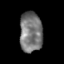
Tissue: skin
Cell type: Epithelial cells
Senescence score: 0.2873
Nuclear area (px): 895
Mean DAPI intensity: 119.427